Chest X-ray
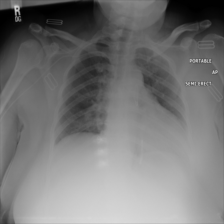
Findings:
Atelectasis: negative
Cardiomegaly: negative
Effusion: negative
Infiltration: negative
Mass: negative
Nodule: negative
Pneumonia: negative
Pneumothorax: negative
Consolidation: negative
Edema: negative
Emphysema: negative
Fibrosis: negative
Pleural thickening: negative
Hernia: negative